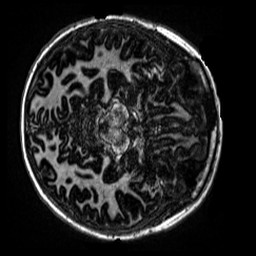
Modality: MP2RAGE
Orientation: axial
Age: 13
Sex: female
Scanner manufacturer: siemens
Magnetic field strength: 3 T
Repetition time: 4 s
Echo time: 0.00299 s